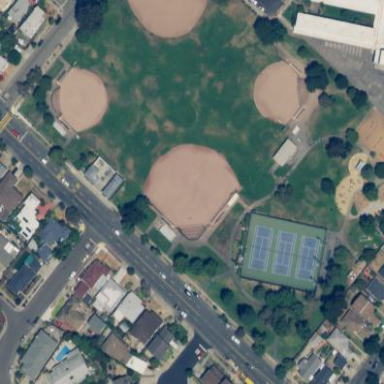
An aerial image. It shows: Infield in baseball field.